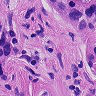
Metastatic tissue present: yes